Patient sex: M
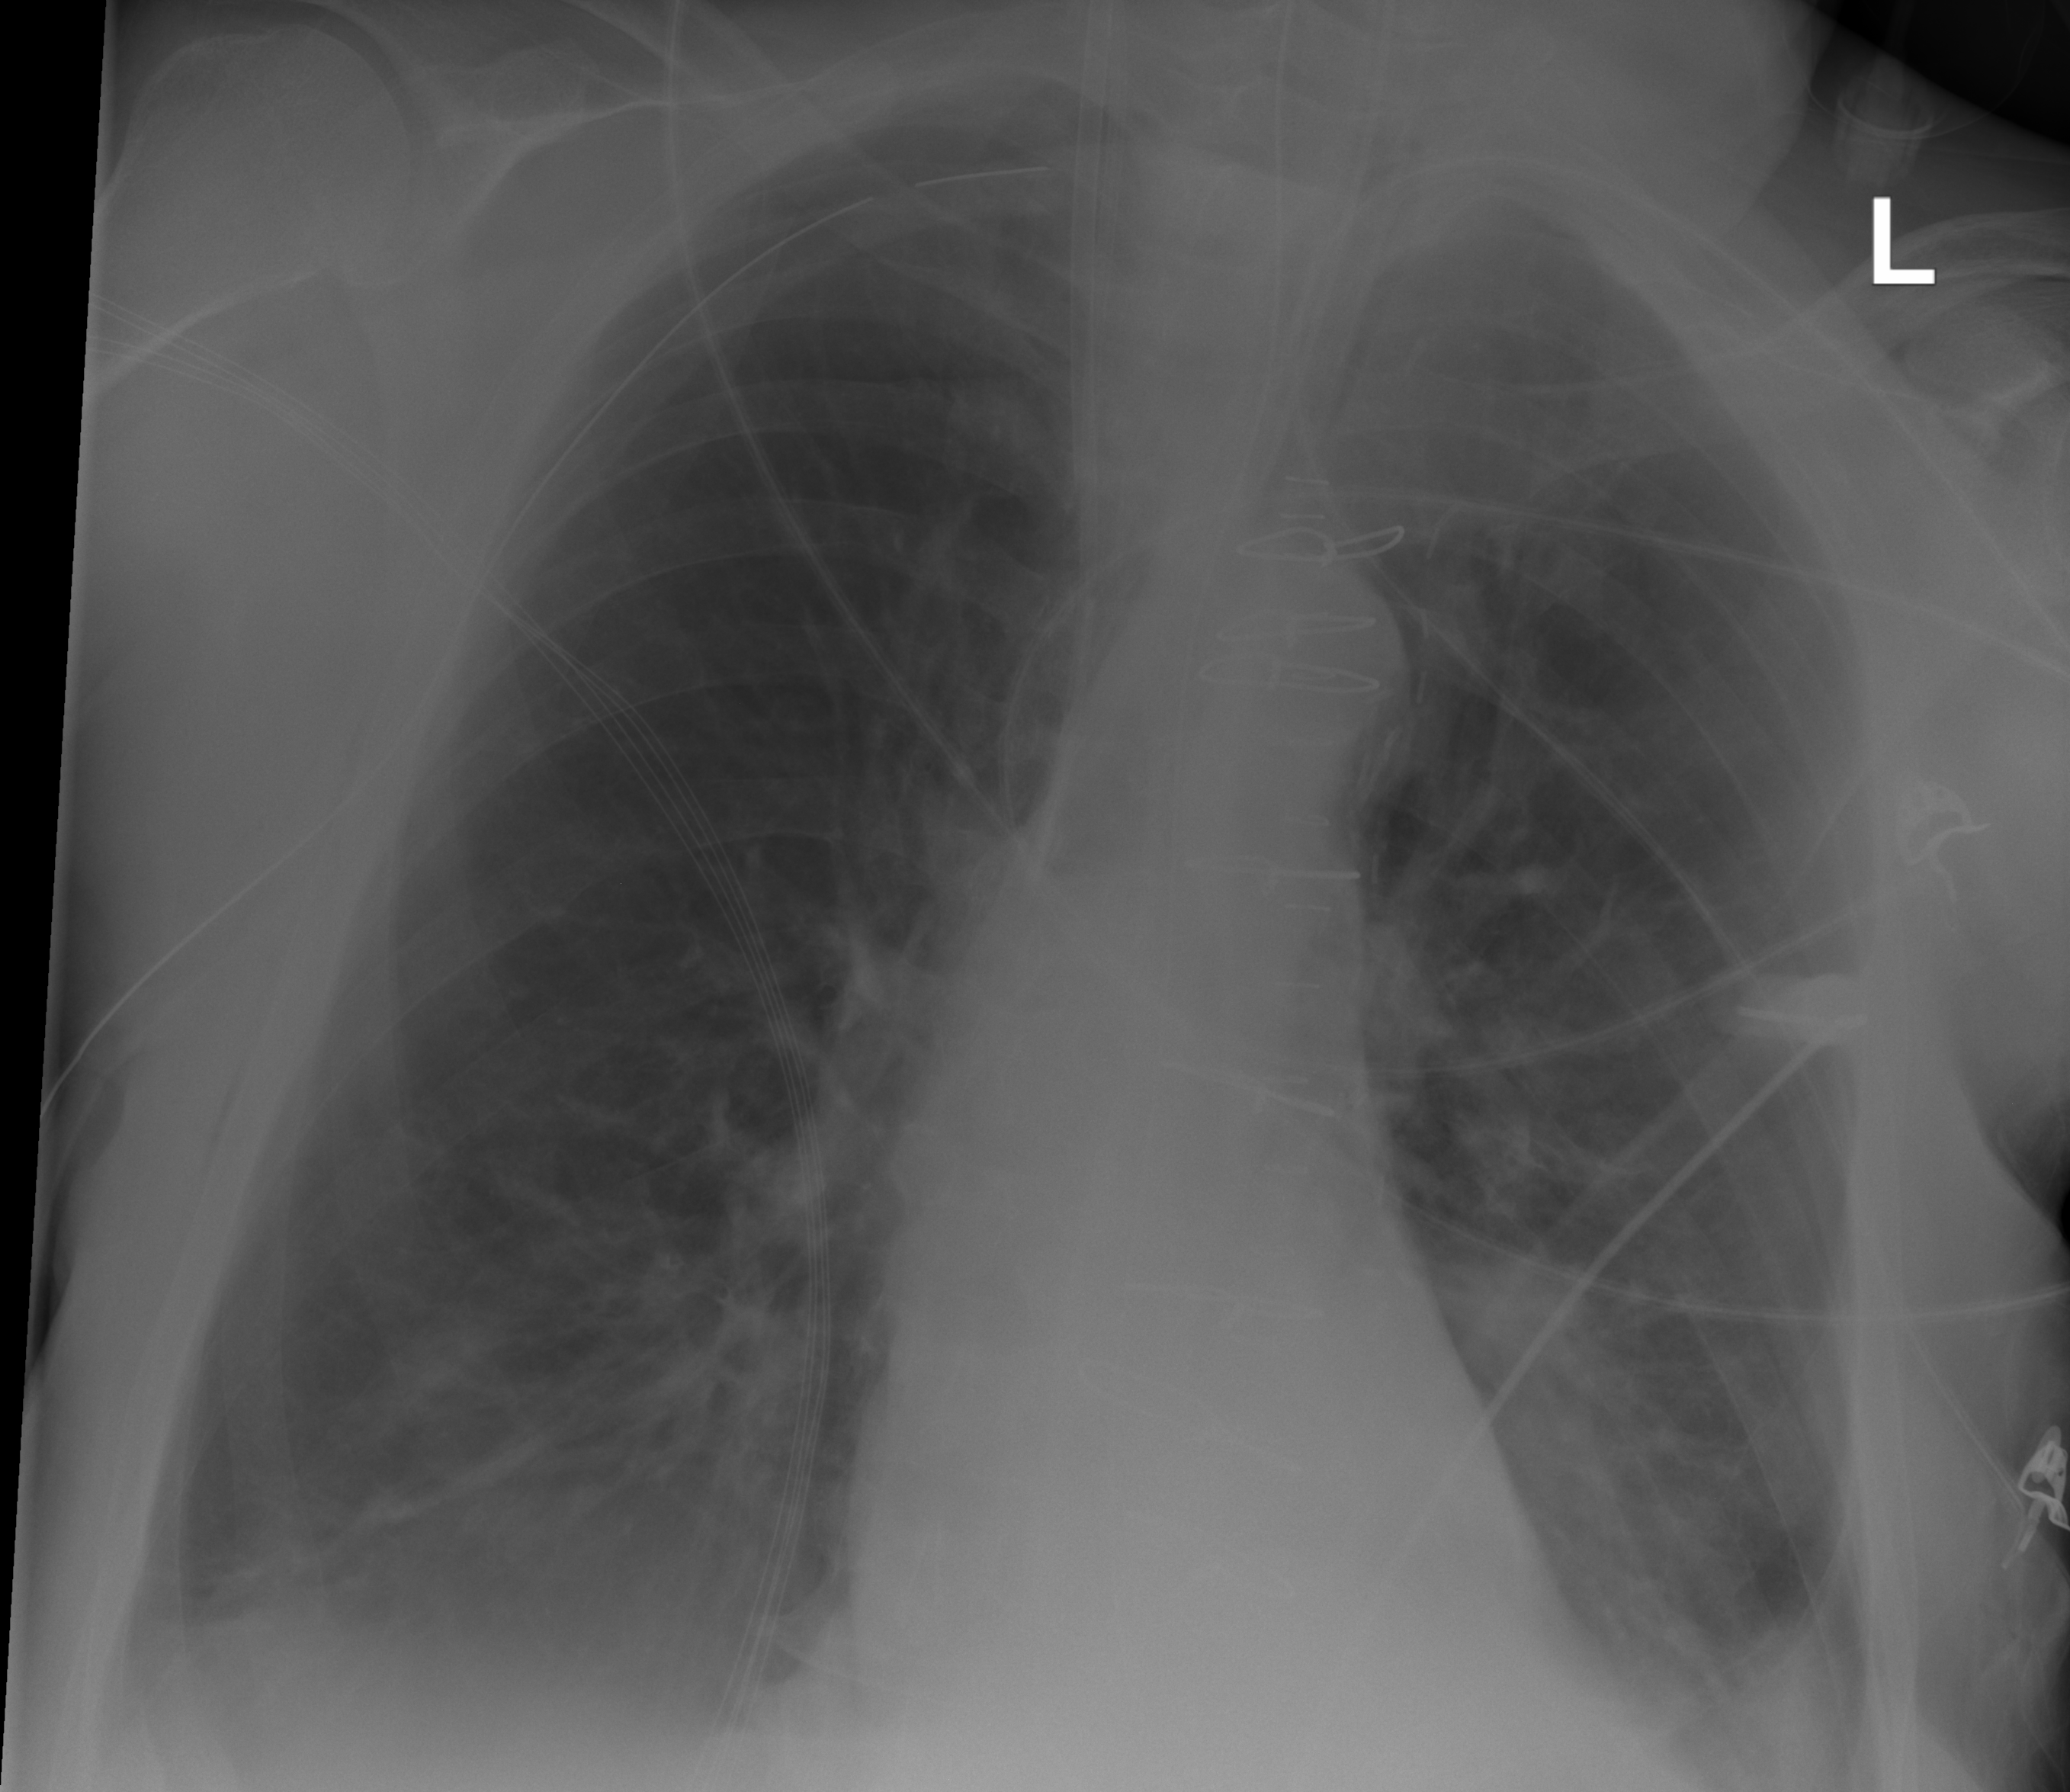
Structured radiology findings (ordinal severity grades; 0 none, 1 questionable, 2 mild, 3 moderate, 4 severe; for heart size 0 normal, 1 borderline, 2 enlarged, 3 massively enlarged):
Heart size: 0
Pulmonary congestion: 0
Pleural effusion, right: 1
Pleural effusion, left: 1
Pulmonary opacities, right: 0
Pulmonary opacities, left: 0
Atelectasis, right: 2
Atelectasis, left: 0